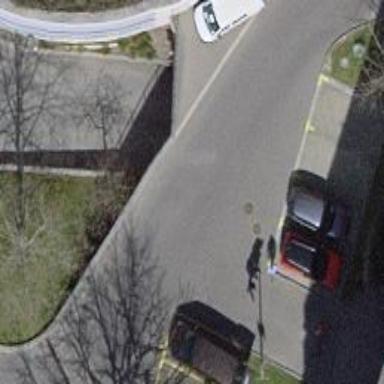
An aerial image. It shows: Grassy area enclosed by wall.